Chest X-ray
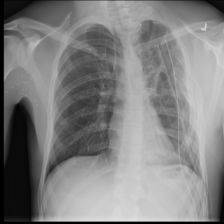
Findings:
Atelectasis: negative
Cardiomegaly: negative
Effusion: negative
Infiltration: negative
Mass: negative
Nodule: negative
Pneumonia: negative
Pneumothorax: negative
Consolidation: negative
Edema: negative
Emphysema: positive
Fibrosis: negative
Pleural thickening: negative
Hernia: negative